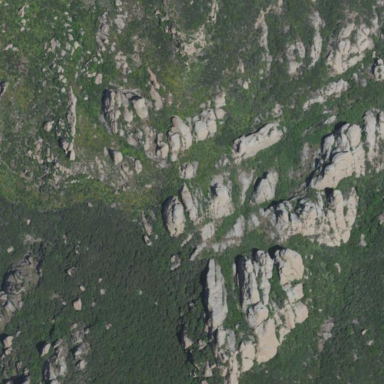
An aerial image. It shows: Landscape dominated by bare rock.